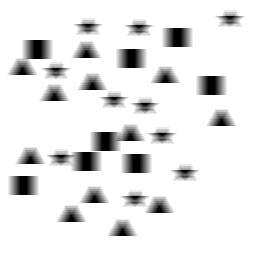
Squares: 8
Triangles: 12
Stars: 10
Total shapes: 30